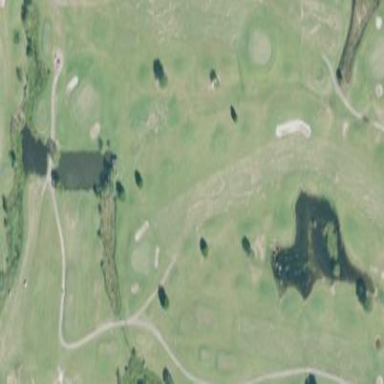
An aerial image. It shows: Golf course.